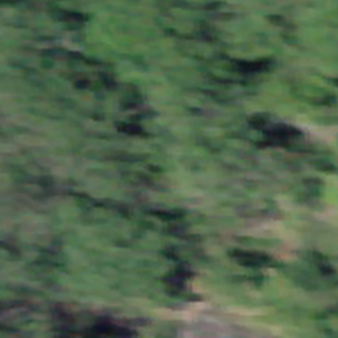
Label: other